Question: I'm writing an Android app in which I request and receive a JSON object with keys for values in Japanese. I'm converting the values I want to a string as follows:
'''
String myString = new String(myJSONObject.getString("key").getBytes("UTF8"), "UTF8");
'''
However when I display this it appears as nonsense like:

The keys and values are present and correct.
Why is this?
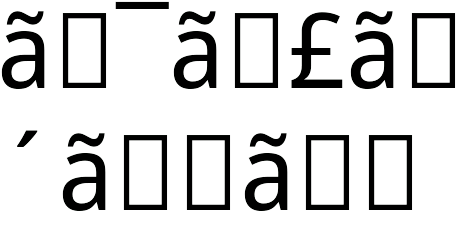
Answer: Do you get the correct characters when you get the same JSON string with your browser? What is the content encoding of the HTTP request? Are they correct when you output them to the log? You have to figure out if it is a transfer problem, encoding mismatch problem, or just a display problem first. Try answering the questions above to narrow it down.